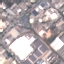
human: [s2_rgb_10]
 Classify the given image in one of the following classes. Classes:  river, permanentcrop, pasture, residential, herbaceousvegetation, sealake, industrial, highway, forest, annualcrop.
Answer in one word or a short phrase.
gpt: Industrial